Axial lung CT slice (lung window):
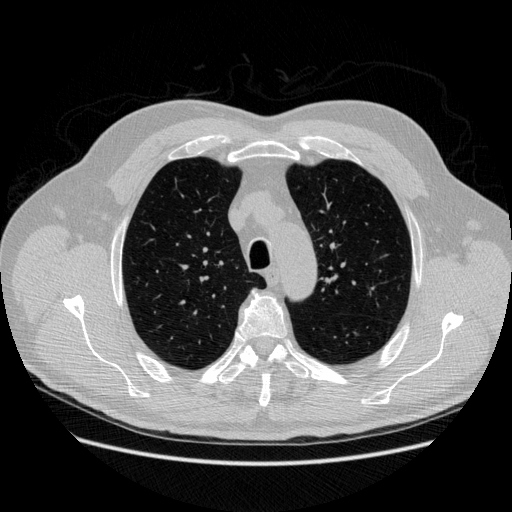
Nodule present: no